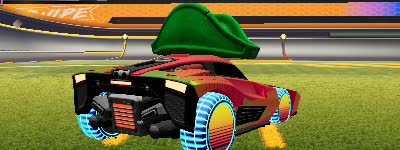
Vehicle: breakout